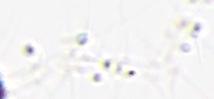
Label: Phaeocystis